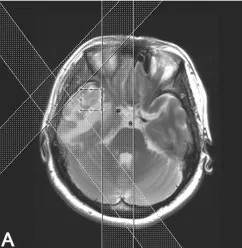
(A) Positioning image of single-voxel magnetic resonance (MR) spectroscopy.
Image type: radiology (mri)